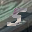
Label: 5